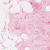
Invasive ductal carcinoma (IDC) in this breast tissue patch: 0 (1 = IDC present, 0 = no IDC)